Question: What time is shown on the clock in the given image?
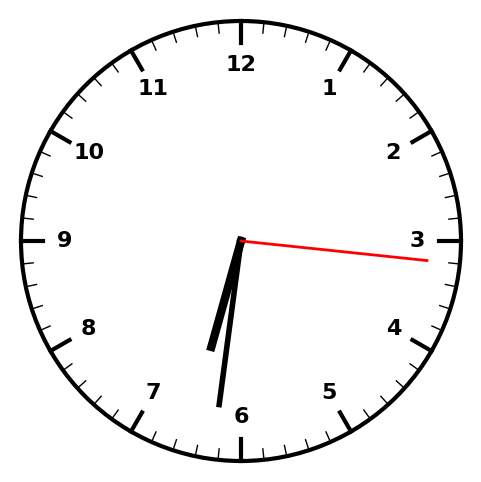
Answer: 06:31:16